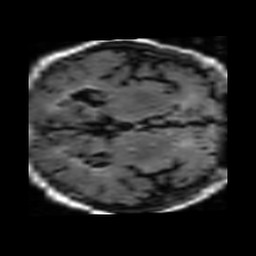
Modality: FLAIR
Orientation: axial
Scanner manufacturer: philips
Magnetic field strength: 1.5 T
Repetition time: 6 s
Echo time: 0.12 s